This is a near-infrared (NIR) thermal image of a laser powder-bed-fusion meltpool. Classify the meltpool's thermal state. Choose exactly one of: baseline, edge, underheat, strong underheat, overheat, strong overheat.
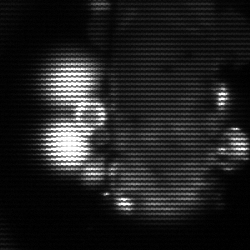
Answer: strong underheat